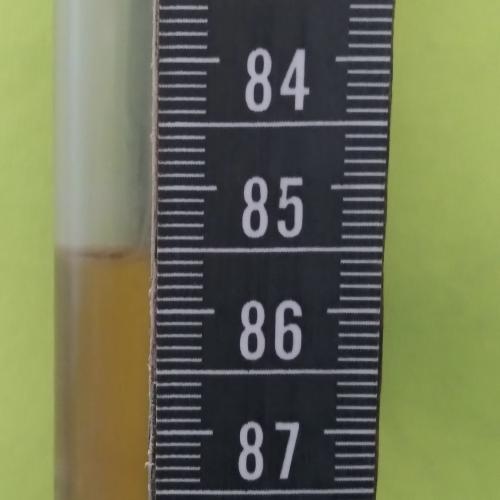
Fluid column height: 85.5 cm